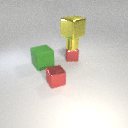
small red metal cube to the left of small red metal cube